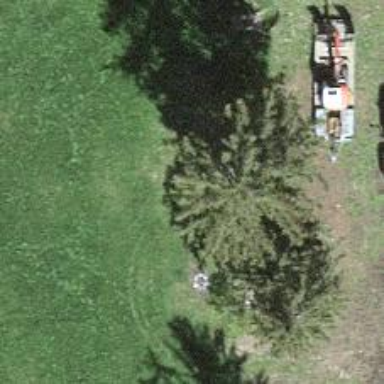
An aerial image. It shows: Single tag "natural: tree."